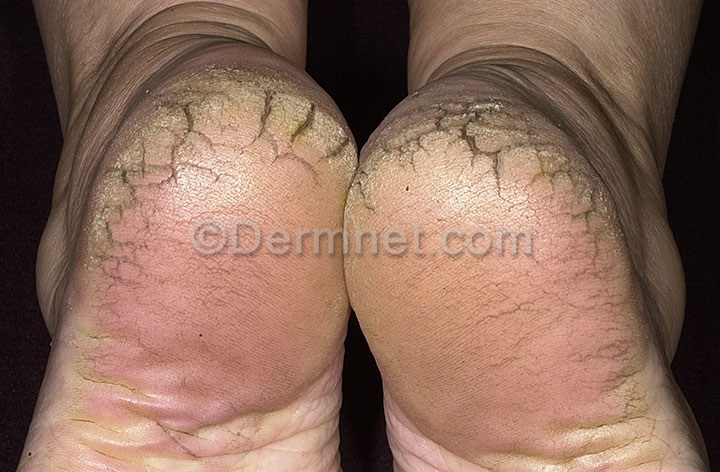
Disease: Eczema Photos